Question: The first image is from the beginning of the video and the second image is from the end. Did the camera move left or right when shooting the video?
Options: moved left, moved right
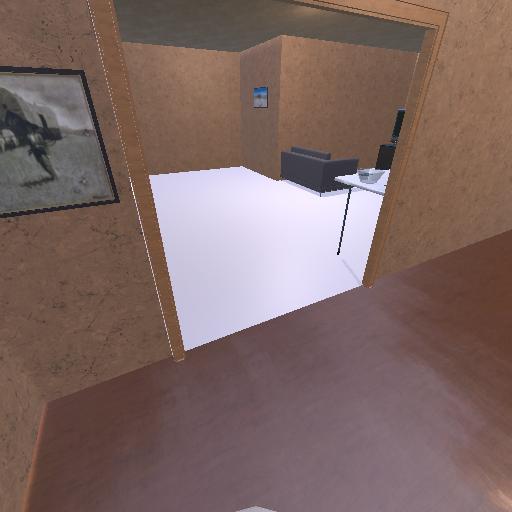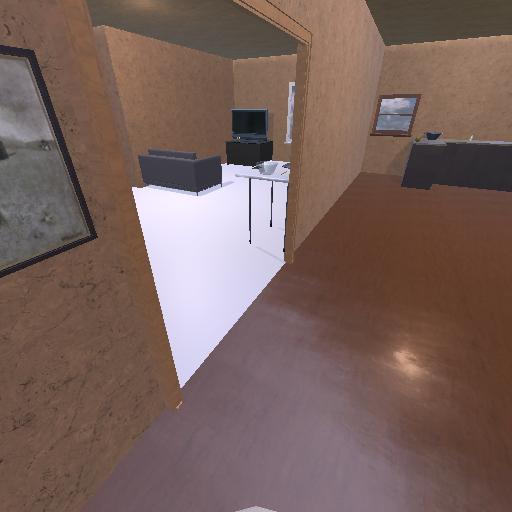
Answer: moved left